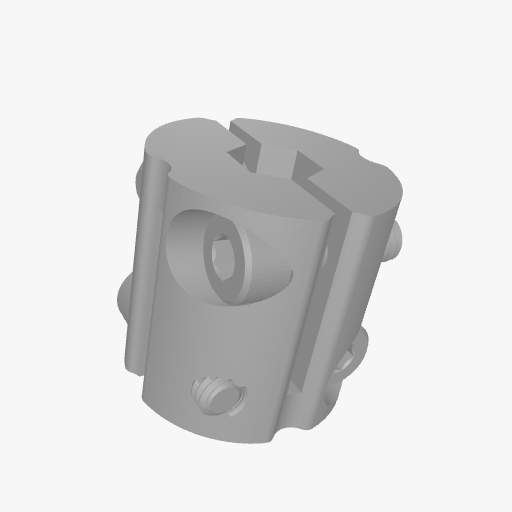
Part: HyperCoupler8RID8RID